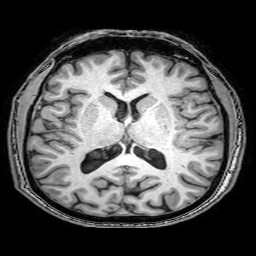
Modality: T1w
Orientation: coronal
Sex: male
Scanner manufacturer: philips
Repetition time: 0.008245 s
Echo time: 0.00378 s